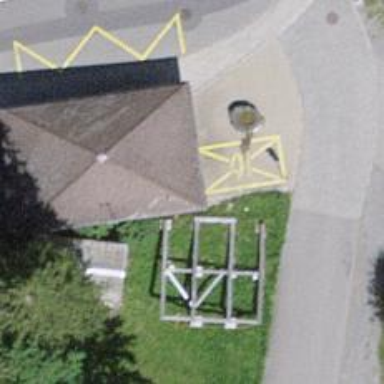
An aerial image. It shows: Charging station.